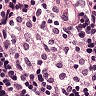
Metastatic tissue present: no